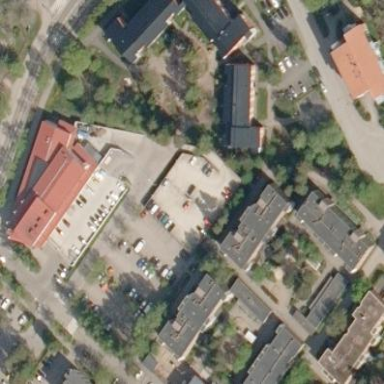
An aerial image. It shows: Multi-storey parking building.